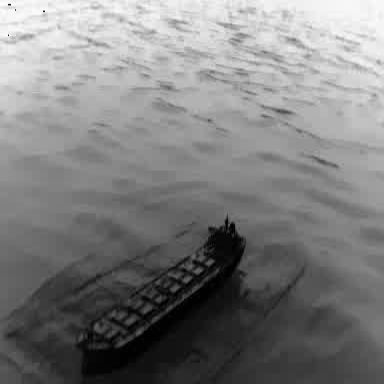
There is a liner in the infrared image.